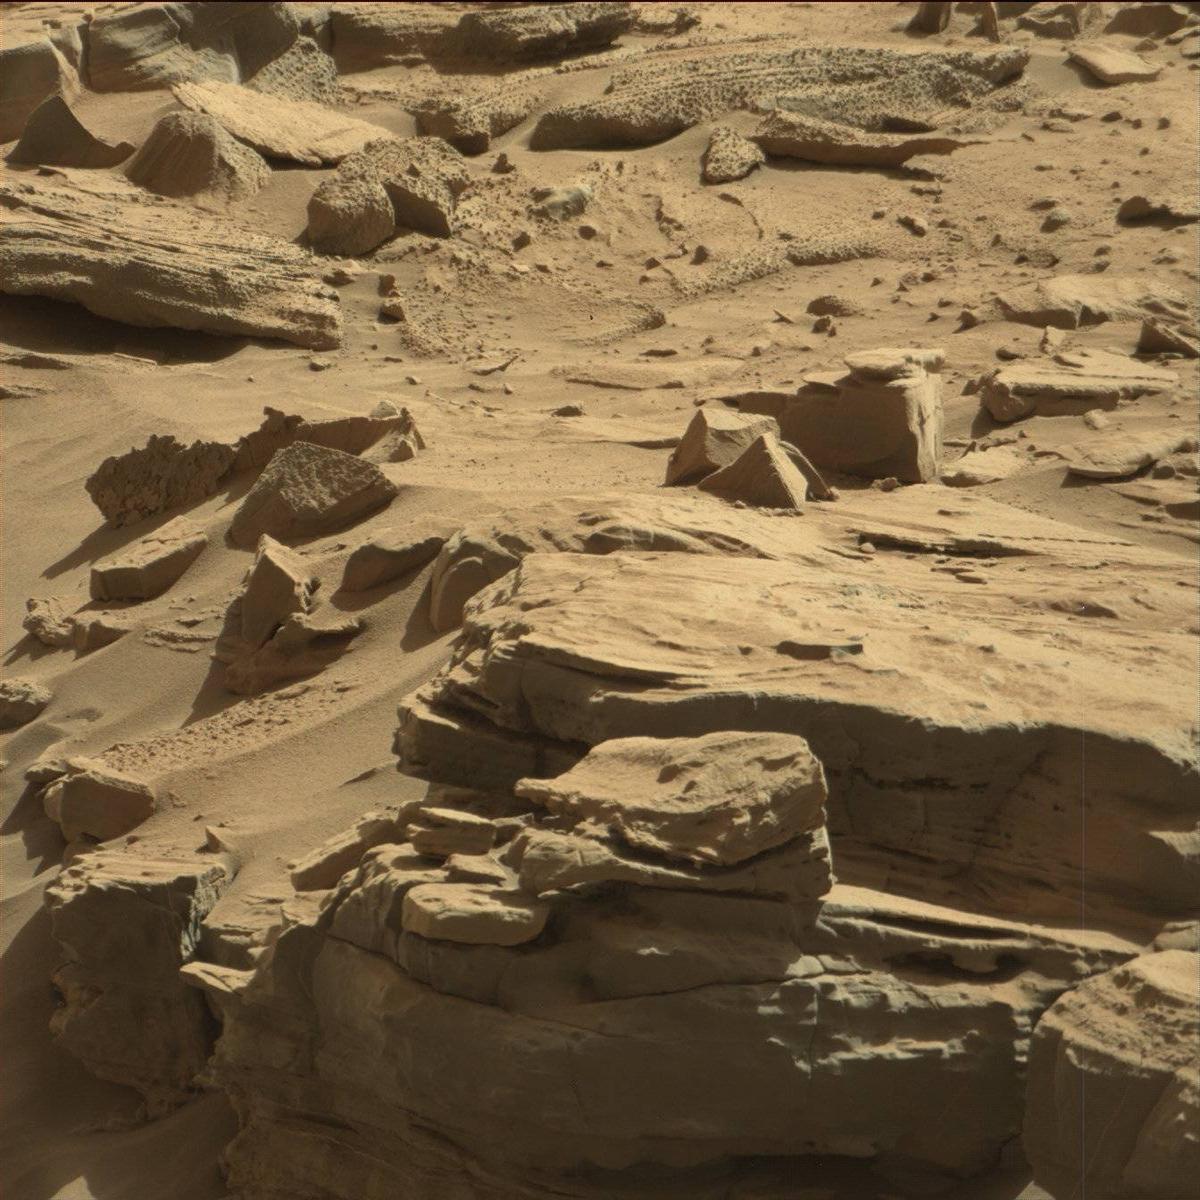
Terrain classes present: Bedrock, Sand / Soil